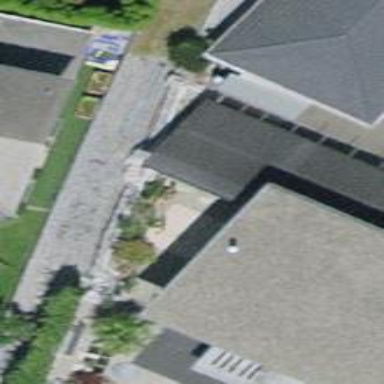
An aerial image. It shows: Garage.